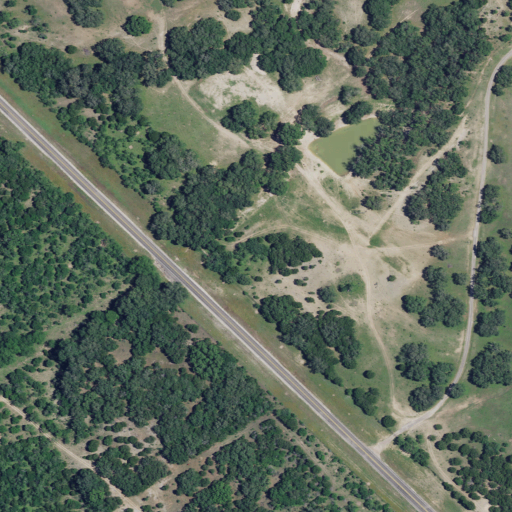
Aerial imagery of valley in Texas named Cherry Spring Hollow containing shrub, open development, grassland, evergreen forest, and mixed forest